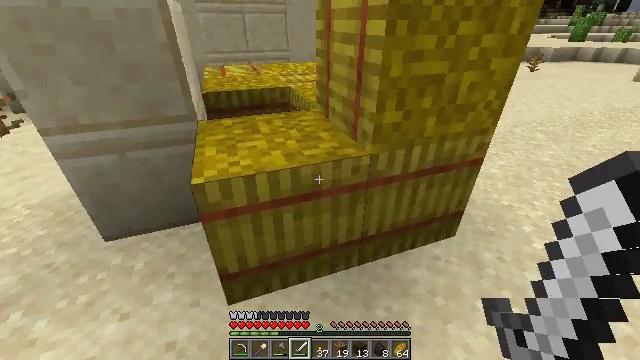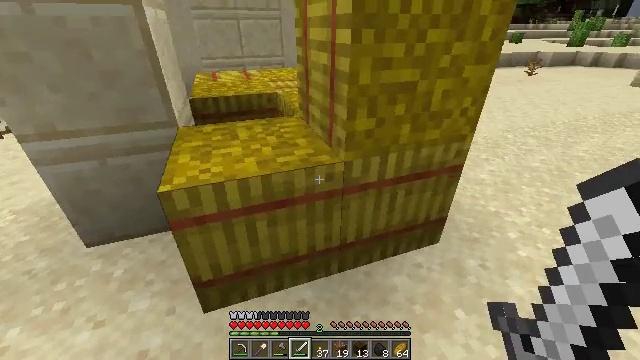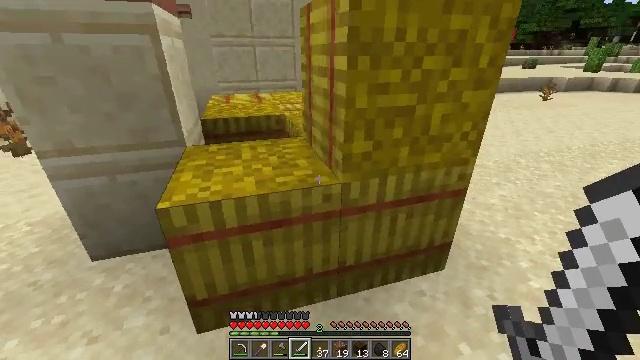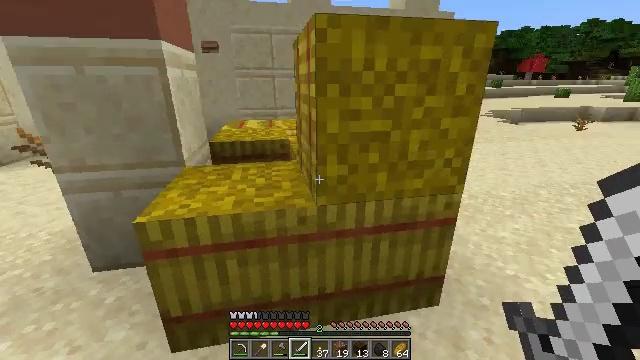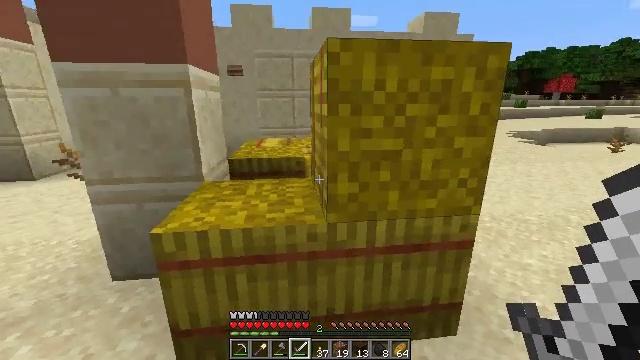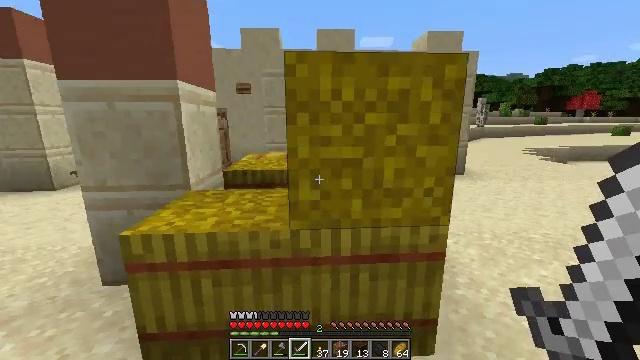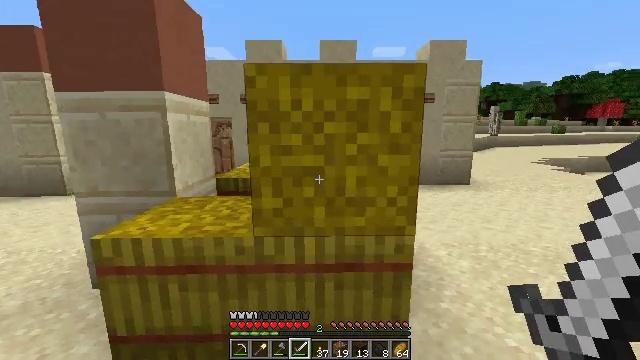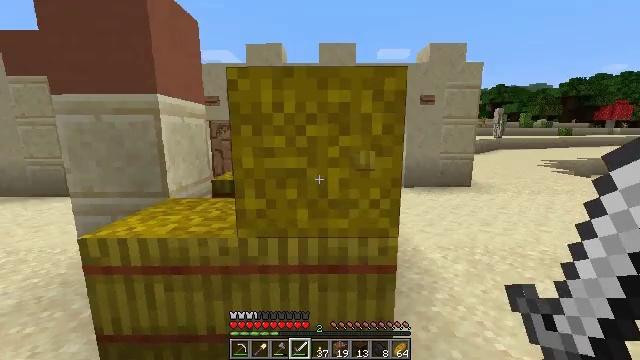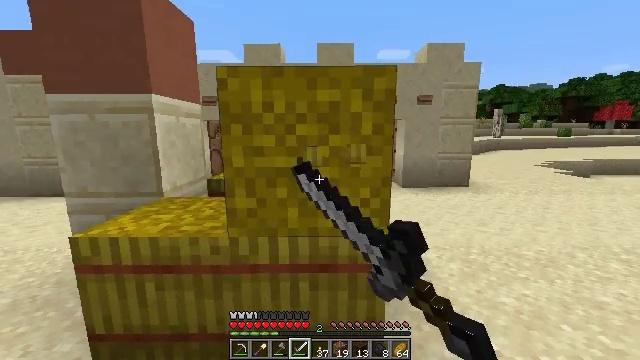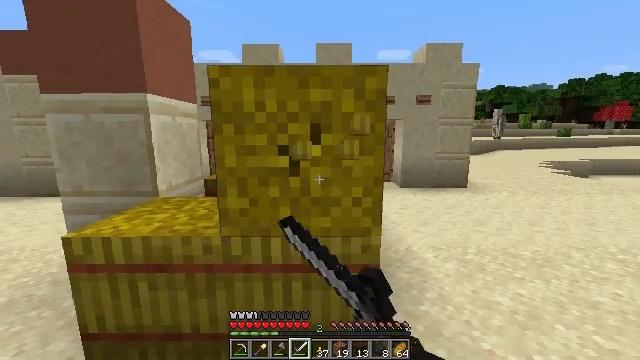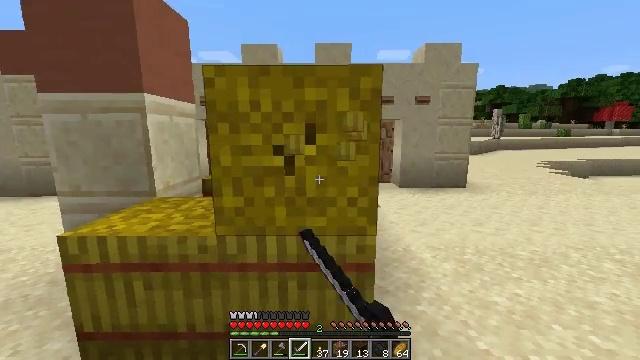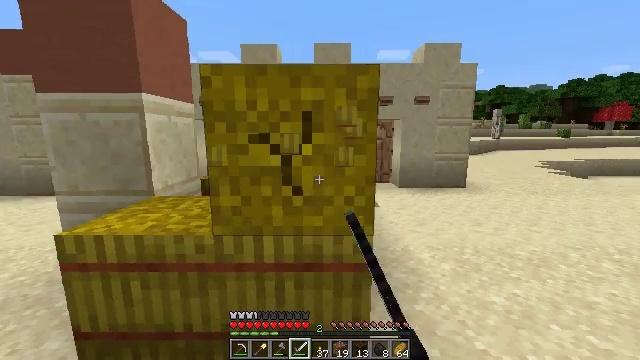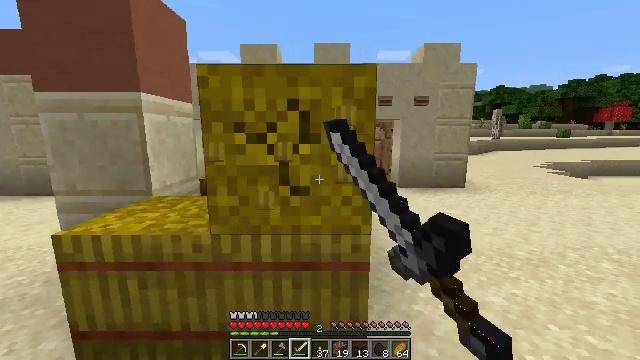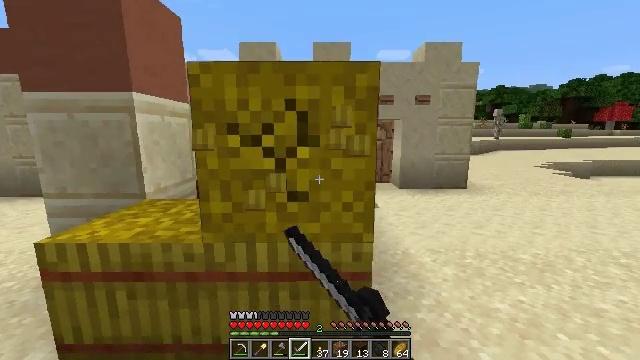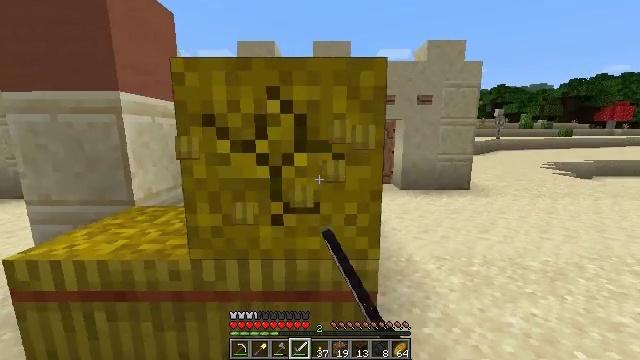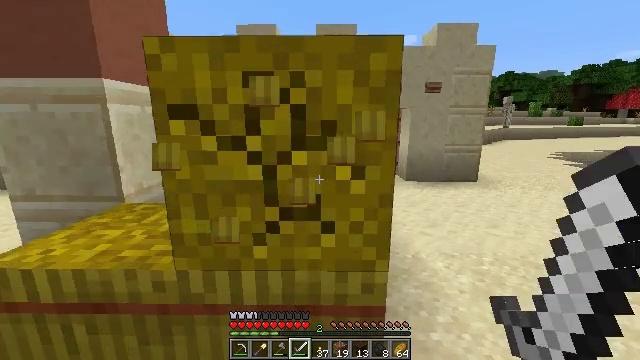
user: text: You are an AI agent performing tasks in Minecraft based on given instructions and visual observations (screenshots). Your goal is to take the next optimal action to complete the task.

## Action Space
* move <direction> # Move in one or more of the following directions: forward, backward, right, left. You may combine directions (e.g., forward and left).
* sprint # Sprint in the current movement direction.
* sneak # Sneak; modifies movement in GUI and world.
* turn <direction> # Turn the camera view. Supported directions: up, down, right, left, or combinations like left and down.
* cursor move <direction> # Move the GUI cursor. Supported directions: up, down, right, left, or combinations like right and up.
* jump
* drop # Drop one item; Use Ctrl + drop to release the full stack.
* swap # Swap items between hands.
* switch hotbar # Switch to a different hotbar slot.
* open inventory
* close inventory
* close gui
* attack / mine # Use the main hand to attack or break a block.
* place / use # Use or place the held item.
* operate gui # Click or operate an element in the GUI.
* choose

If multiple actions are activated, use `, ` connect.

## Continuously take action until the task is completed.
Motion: motion action
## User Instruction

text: Collect a hay block for crafting.
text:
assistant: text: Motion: move right
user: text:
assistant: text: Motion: move right, turn left and up
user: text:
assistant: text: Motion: move right, turn left and up
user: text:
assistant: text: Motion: move right, turn left and up
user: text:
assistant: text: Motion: move right, turn left and up
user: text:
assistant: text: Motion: move right, turn left and up
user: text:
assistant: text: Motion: attack / mine
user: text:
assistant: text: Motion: attack / mine
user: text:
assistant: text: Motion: attack / mine
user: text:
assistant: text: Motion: attack / mine
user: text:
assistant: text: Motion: attack / mine
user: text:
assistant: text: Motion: attack / mine
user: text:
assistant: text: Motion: move forward, attack / mine
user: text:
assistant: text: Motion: move forward, attack / mine
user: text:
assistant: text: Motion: move forward, turn down, attack / mine
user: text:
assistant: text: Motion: move forward, turn left and down, attack / mine
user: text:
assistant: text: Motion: attack / mine
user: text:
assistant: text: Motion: attack / mine
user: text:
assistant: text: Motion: attack / mine
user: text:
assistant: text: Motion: attack / mine
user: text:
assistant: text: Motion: attack / mine
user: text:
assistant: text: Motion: attack / mine
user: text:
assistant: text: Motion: attack / mine
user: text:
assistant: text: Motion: attack / mine
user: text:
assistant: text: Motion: turn down, attack / mine
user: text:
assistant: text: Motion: turn left and down, attack / mine
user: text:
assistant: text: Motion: turn left and down, attack / mine
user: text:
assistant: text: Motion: turn left and down, attack / mine
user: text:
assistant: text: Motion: turn down, attack / mine
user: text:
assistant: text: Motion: attack / mine